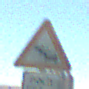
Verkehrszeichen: Stau
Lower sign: LaengeEinerStrecke3
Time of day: Midday
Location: Outdoor (Special)
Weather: PartlyCloudy
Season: NotSpecified
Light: Natural